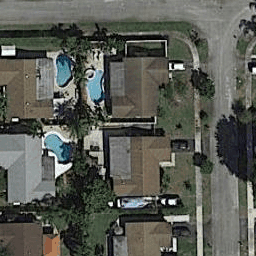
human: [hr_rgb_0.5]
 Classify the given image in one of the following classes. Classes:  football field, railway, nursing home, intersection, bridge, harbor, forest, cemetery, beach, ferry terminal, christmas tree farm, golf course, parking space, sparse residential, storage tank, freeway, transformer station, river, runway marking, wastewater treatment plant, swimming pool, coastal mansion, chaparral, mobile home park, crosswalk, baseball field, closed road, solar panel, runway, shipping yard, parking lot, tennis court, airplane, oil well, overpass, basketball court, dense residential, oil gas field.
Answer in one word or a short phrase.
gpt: dense residential